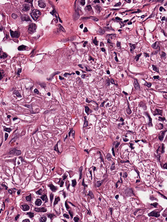
Tumor epithelial tissue: yes
Tumor-associated stroma tissue: yes
Normal tissue: no